Question: How can I not draw an empty point in C# charting library? I do not want the last empty point with 0 value for 11/10 to be drawn in the chart, but inspite of setting it as Empty point it is drawn with a value of 0.
Check out the chart here.

Here's the code:
'''
void Main()
{
System.Windows.Forms.DataVisualization.Charting.Chart chart1 = new Chart();
ChartArea chartArea1 = new ChartArea("foobar");
chartArea1.Name = "ChartArea1";
chart1.ChartAreas.Add(chartArea1);
chart1.Name = "chart1";
chart1.Palette = System.Windows.Forms.DataVisualization.Charting.ChartColorPalette.Fire;
Series series1 = new Series("seriesfoo")
{
XValueType = ChartValueType.Date,
ChartArea = "ChartArea1",
ChartType = System.Windows.Forms.DataVisualization.Charting.SeriesChartType.StackedArea,
Legend = "Legend1",
Name = "MyGraph",
IsXValueIndexed = true,
};
Series series2 = new Series("seriesbar")
{
XValueType = ChartValueType.Date,
ChartArea = "ChartArea1",
ChartType = System.Windows.Forms.DataVisualization.Charting.SeriesChartType.Line,
Legend = "Legend1",
Name = "Gap",
IsXValueIndexed = true,
YAxisType = System.Windows.Forms.DataVisualization.Charting.AxisType.Secondary,
YValueType = System.Windows.Forms.DataVisualization.Charting.ChartValueType.Double
};
chart1.Series.Add(series1);
chart1.Series.Add(series2);
chart1.Size = new System.Drawing.Size(797, 267);
chart1.Text = "chart1";
int[] dat = {20, 19, 10};
for (int i = 0; i < dat.Length; i++ )
{
// Add X and Y values for a point.
chart1.Series[0].Points.AddXY(DateTime.Today.AddDays(i), dat[i]);
}
int[] dat2 = {20, 16, 12, 8, 4, 0};
for (int i = 0; i < dat2.Length; i++ )
{
chart1.Series[1].Points.AddXY(DateTime.Today.AddDays(i), dat2[i]);
}
chart1.DataManipulator.InsertEmptyPoints(1, IntervalType.Days, "MyGraph, Gap");
chart1.DataManipulator.IsEmptyPointIgnored = true;
MemoryStream stream = new MemoryStream(2048);
chart1.SaveImage("C:\temp\chart.png", ChartImageFormat.Png);
}
'''
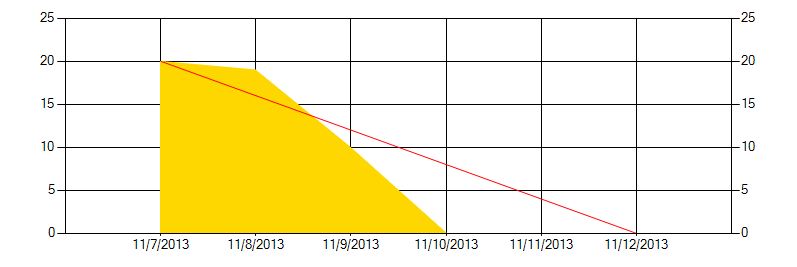
Answer: I found the answer, had to set.
'''
chart1.Series[0].EmptyPointStyle.Color = Color.Transparent;
'''
Also, I'd to remove the below property from the Series, this was interfering with the above style and was always drawing the point inspite of setting empty point color.
'''
BackGradientStyle = GradientStyle.TopBottom,
'''